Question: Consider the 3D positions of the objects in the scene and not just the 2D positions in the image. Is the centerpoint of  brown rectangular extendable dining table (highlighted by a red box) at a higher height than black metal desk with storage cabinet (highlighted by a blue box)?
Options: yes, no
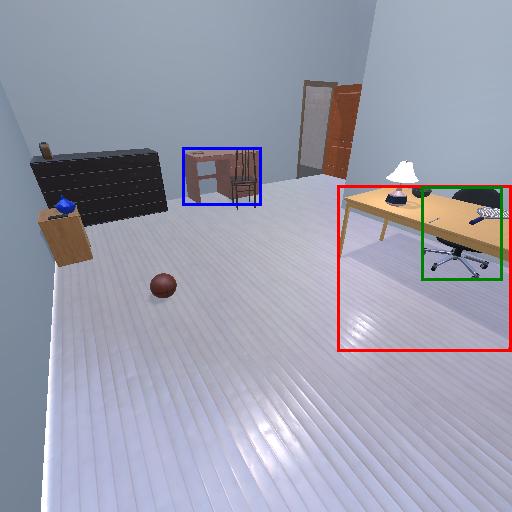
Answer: yes